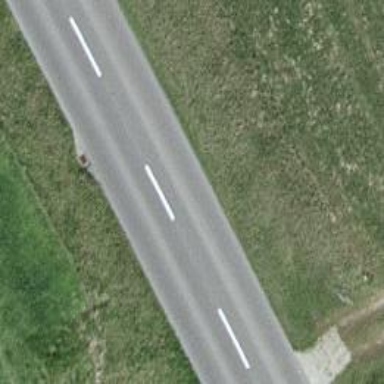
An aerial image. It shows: Tertiary road.